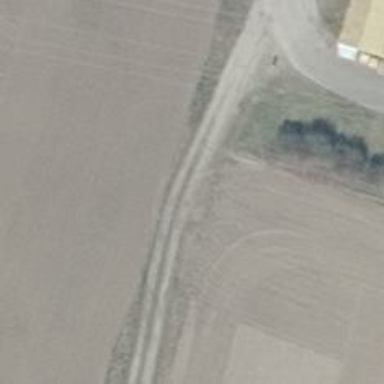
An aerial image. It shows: Dirt track road with grade 4 track type.